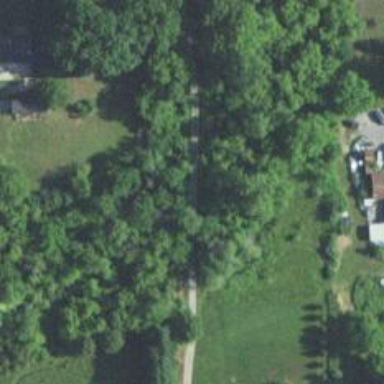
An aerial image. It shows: Driveway.